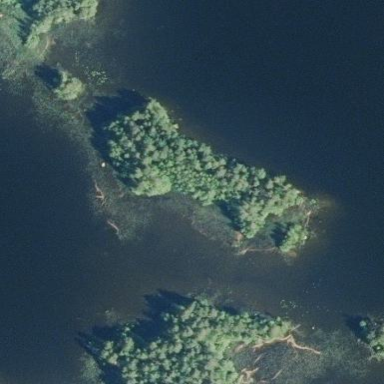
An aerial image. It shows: Islet.